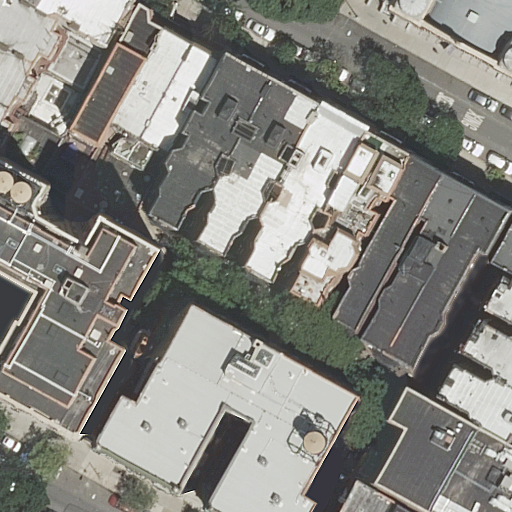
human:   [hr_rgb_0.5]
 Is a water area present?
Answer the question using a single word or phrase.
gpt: no

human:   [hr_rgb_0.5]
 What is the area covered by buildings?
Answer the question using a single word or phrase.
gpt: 6868m2

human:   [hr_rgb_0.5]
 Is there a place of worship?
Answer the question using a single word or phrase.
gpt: yes

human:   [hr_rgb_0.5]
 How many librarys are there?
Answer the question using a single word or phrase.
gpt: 1

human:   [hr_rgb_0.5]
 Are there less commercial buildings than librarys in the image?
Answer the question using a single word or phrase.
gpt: yes

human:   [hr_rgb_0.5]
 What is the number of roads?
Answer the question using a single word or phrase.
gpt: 2

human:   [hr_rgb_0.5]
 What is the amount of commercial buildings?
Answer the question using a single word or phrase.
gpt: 0

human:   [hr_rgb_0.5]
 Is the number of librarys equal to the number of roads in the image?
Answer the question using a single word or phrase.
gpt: no

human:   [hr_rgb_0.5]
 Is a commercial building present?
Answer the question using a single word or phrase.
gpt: no

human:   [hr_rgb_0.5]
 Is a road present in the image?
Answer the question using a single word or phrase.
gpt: yes

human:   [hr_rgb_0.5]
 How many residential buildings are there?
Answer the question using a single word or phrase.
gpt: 20

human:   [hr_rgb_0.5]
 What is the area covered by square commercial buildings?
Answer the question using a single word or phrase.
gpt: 0m2

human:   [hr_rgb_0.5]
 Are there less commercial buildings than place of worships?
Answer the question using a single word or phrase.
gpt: yes

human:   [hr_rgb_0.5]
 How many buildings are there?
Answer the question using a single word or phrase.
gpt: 21

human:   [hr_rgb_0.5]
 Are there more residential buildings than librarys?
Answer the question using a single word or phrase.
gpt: yes

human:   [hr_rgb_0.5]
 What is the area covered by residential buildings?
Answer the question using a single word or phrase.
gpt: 6316m2

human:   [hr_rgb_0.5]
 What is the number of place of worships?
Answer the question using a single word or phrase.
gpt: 1

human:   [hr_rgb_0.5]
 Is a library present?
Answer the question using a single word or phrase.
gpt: yes

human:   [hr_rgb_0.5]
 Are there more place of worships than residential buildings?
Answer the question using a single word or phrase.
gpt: no

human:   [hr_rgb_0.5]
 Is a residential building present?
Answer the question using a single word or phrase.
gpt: yes

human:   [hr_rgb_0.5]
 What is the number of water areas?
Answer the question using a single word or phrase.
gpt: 0

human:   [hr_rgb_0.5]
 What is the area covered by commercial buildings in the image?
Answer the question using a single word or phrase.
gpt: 0m2

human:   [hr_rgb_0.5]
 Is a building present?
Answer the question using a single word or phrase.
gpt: yes

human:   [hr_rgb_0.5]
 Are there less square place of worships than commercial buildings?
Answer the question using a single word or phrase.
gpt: no

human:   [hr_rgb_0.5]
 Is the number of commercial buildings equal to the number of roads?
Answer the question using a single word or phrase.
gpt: no

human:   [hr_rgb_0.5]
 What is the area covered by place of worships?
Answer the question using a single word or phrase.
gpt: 552m2

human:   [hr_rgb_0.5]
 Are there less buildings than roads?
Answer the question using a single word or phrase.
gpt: no

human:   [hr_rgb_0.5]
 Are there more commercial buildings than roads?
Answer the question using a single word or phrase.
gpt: no

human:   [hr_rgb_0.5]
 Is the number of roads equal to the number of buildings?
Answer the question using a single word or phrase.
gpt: no

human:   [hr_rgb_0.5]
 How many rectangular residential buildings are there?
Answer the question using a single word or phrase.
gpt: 5

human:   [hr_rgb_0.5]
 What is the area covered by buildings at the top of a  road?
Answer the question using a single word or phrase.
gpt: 5553m2

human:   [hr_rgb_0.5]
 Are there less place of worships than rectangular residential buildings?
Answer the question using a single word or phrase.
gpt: yes

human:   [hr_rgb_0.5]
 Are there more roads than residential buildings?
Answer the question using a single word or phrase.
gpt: no

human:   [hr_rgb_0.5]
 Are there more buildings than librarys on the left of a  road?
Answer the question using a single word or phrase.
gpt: yes

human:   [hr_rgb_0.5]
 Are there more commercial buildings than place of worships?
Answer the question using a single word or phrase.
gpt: no

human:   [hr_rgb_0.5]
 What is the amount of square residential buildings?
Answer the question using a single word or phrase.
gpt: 0

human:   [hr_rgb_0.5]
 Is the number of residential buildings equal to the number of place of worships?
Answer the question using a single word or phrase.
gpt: no

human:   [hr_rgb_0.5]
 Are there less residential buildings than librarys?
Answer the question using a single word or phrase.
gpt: no

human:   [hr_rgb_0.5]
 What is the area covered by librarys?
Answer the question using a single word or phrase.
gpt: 88m2

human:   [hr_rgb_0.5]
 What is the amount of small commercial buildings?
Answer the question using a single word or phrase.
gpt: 0

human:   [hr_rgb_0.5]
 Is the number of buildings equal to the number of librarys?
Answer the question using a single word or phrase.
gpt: no

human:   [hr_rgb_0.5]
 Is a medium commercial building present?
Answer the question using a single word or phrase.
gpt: no

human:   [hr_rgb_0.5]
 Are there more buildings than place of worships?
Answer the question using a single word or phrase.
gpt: yes

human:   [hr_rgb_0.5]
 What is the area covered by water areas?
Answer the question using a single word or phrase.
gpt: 0m2

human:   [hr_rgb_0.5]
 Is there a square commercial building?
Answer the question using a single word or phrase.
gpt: no

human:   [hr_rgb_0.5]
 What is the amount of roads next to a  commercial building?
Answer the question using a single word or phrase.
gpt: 0

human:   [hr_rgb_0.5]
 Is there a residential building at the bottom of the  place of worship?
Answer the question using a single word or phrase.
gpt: yes

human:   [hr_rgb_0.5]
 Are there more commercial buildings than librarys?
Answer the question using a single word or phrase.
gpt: no

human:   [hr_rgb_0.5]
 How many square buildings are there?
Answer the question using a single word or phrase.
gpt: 0

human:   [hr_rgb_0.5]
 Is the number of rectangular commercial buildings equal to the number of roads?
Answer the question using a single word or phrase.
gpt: no

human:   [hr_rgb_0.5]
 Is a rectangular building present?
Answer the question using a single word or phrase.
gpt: yes

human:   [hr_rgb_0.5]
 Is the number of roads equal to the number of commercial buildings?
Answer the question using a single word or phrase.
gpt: no

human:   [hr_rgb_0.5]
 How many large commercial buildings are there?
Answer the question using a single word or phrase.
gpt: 0

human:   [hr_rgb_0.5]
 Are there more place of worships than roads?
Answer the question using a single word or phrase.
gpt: no

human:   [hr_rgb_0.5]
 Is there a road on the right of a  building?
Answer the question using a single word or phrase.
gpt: yes

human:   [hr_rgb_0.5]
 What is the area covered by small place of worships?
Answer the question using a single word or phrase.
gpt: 0m2

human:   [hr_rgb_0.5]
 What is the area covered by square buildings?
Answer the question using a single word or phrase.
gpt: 0m2

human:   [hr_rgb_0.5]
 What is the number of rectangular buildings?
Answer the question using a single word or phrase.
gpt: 5

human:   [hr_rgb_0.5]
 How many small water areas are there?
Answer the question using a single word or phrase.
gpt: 0

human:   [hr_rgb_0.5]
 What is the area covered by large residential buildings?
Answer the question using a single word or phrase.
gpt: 3335m2

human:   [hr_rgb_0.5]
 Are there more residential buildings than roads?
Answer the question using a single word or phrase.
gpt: yes

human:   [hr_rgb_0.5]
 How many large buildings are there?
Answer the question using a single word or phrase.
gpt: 5

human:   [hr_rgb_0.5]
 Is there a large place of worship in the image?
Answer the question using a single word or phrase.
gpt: yes

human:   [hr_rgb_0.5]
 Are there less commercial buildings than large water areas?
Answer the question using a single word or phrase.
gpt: no